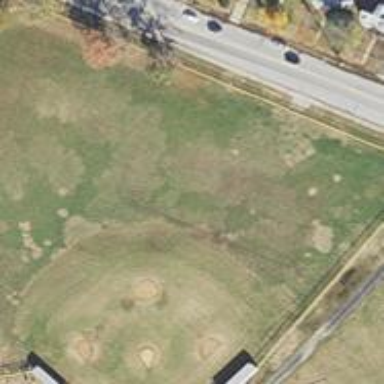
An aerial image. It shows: Baseball pitch for leisure land activities.